Question: I have a table where the top row is position:relative. In IE 9 adding the position attribute hides the border between the cells. (This doesn't happen in Chrome).
My question is similar to <URL> but I can't set the z-index of the top row lower than the other rows because it is going to be a fixed header that needs to have a higher z-index.
HTML
'''
<table border="1">
<tr >
<td class="locked">header 1</td>
<td class="locked">header 2</td>
</tr>
<tr >
<td>data 1a</td>
<td>data 1b</td>
</tr>
<tr >
<td>data 2a</td>
<td>data 2b</td>
</tr>
</table>
'''
CSS
'''
.locked {
position: relative;
background-color: Yellow;
}
'''

How do I get the border to show up, but keep z-index greater than other cells?
Edit:
Here is jquery code that explains why the header position is relative.
1. It allows the header to scroll horizontally and vertically.
2. The header stays on the top of screen when you scroll down the page more then 153 pixels.
'''
$(document).ready(function () {
$(window).scroll(function(){
var off = $(window).scrollTop();
if (off < 153) {
$(".frozenTop").css("top", 0);
} else {
$(".frozenTop").css("top", off - 153);
}
});
});
'''
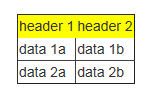
Answer: Try this Maybe Helpful
'''
<td class="locked"><div>header 1</div></td>
<td class="locked"><div>header 2</div></td>
table {
border-spacing: 0px;
}
.locked {
position: relative;
border:none;
}
.locked div{
border:2px black solid;
background-color: Yellow;
margin:-2px;
}
'''
<URL>